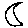
Label: moon